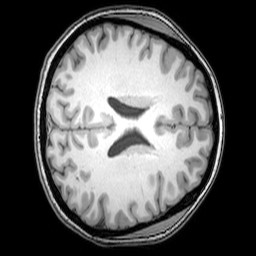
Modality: T1w
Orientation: axial
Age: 24
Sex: female
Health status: healthy
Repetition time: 0.081 s
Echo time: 0.037 s